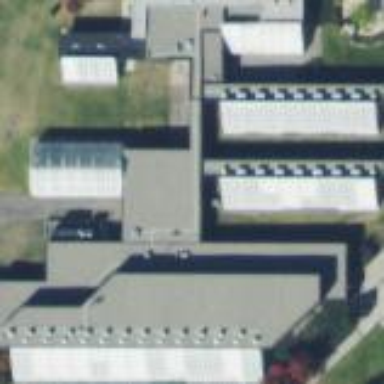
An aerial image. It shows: Greenhouse.